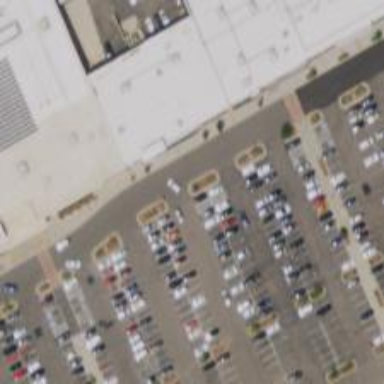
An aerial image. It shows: Parking space is available.